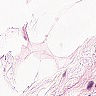
Metastatic tissue present: no